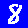
Digit: 8